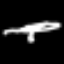
Label: palm tree